Field crop: maize
Growth stage: 2
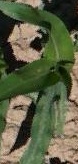
Species: maize